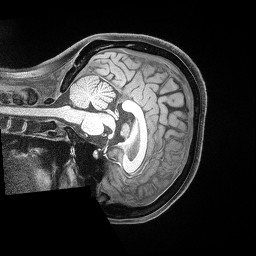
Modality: T1w
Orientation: sagittal
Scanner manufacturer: siemens
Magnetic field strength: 3 T
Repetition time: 2.53 s
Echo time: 0.00169 s